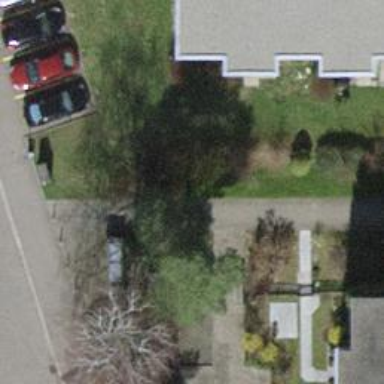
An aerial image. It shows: Urban tree adds touch of nature to the surroundings.